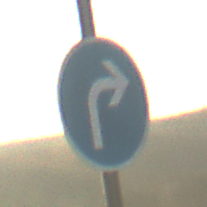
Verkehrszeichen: VorgeschriebeneFahrtrichtungRechts
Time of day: SunriseSunset
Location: Outdoor (Nature)
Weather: PartlyCloudy
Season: NotSpecified
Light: Natural